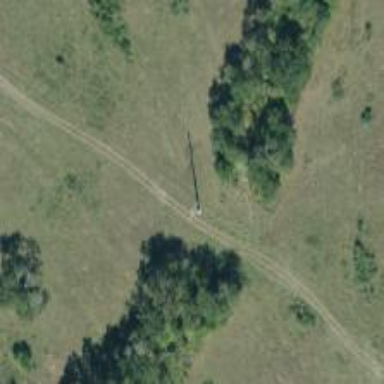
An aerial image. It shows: Power pole.